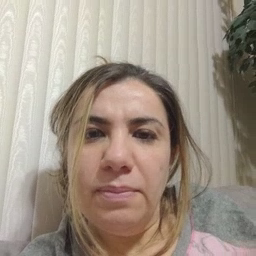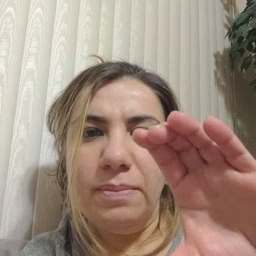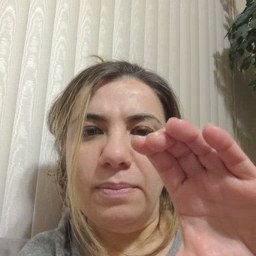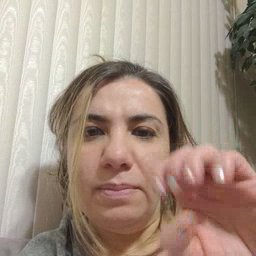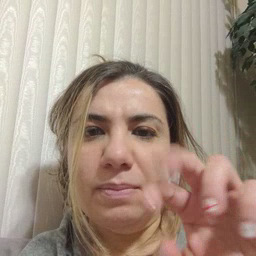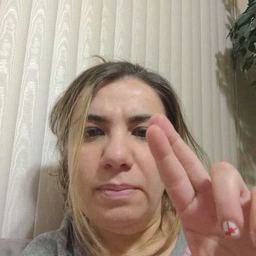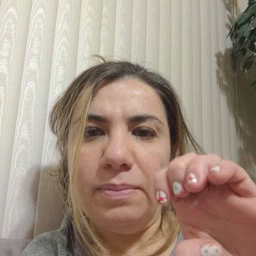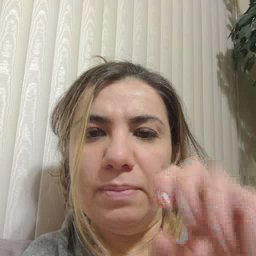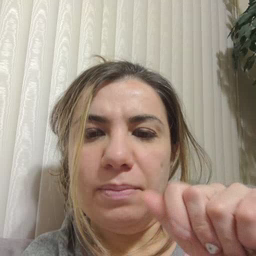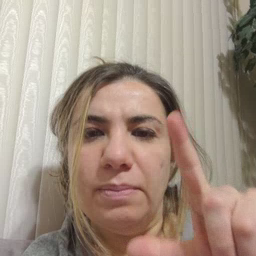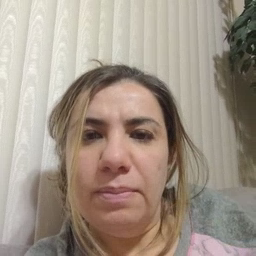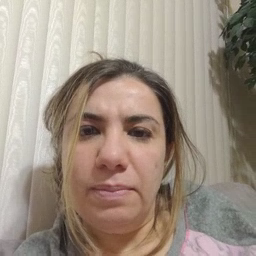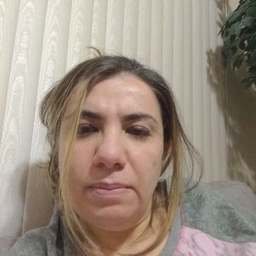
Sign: cereal